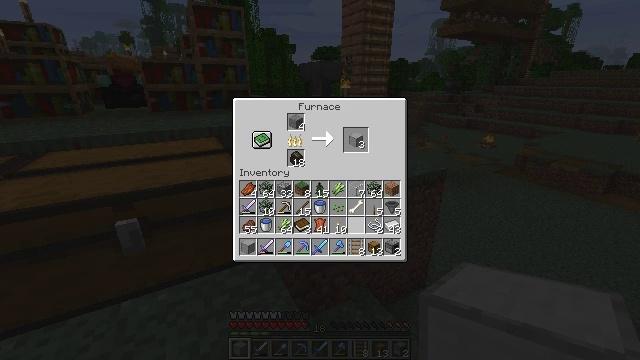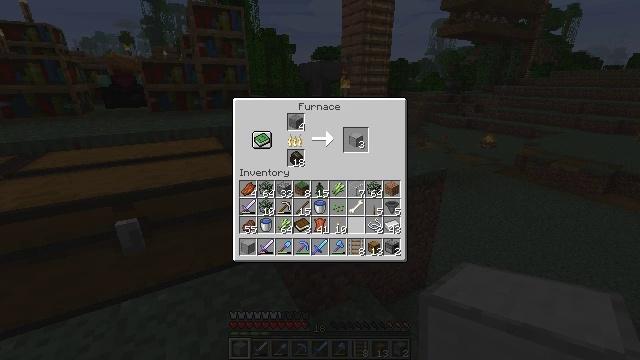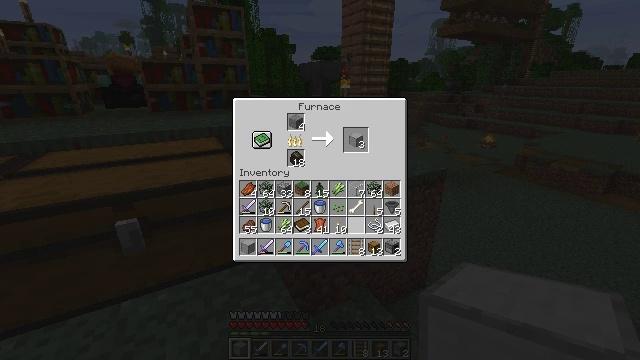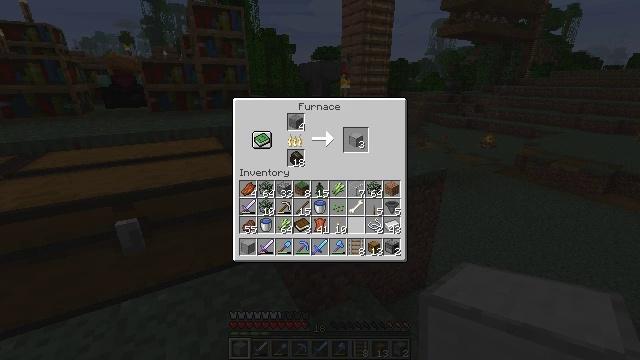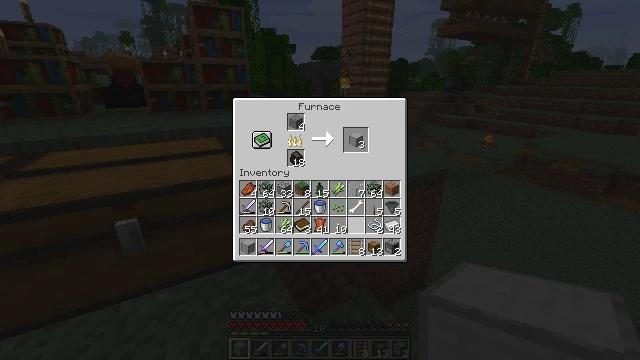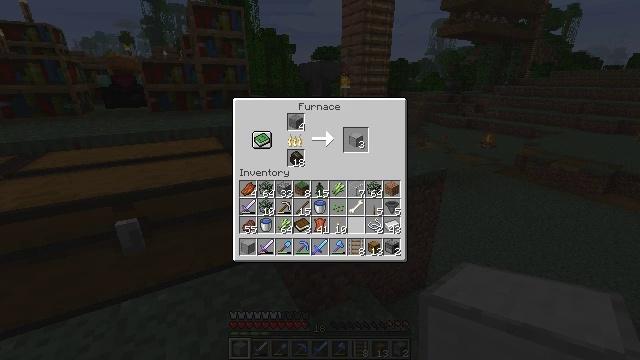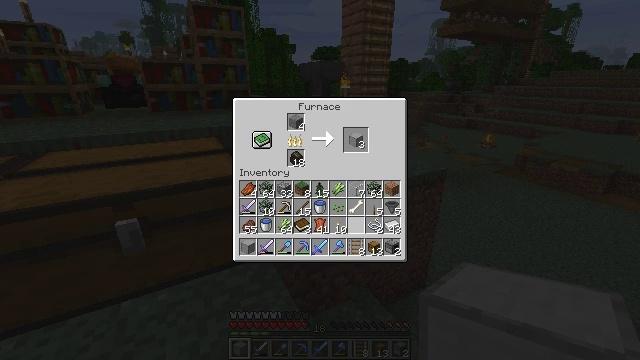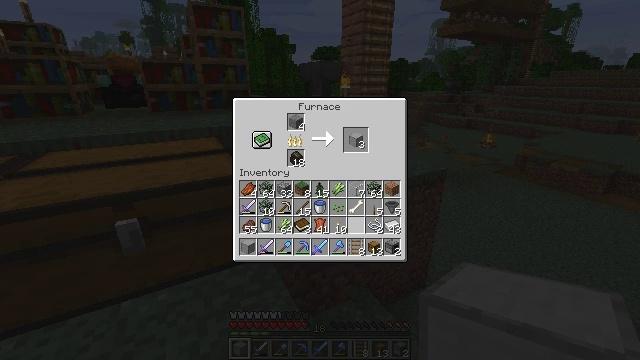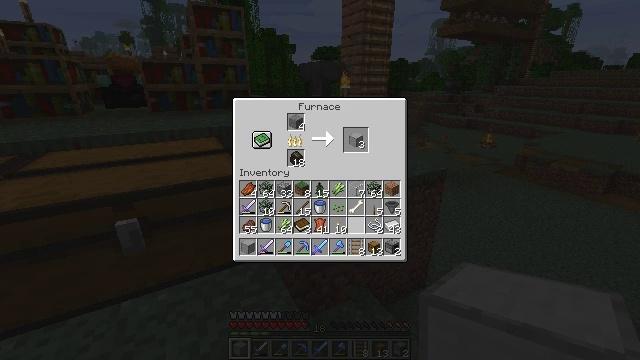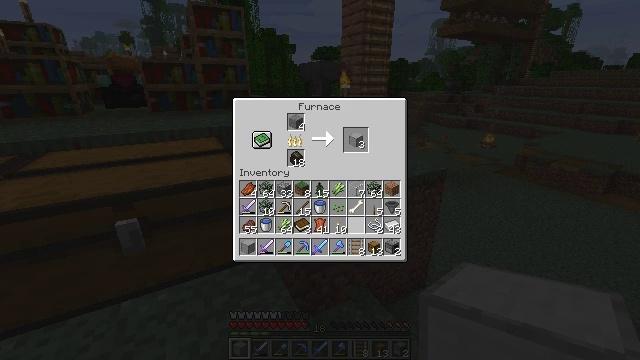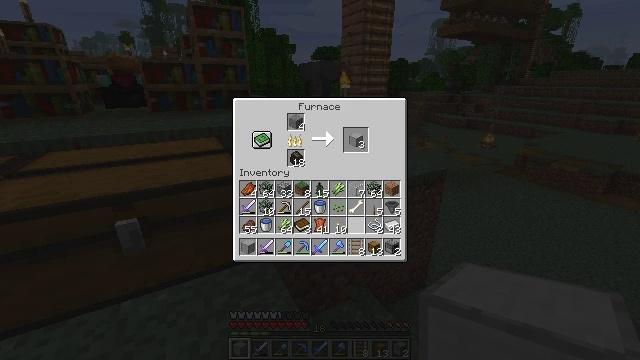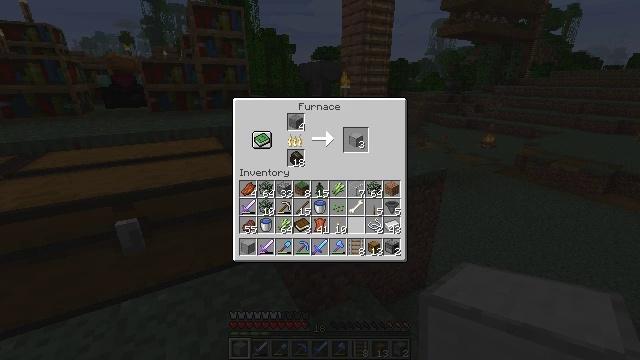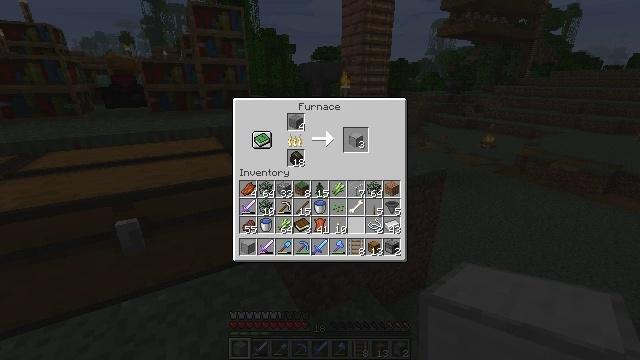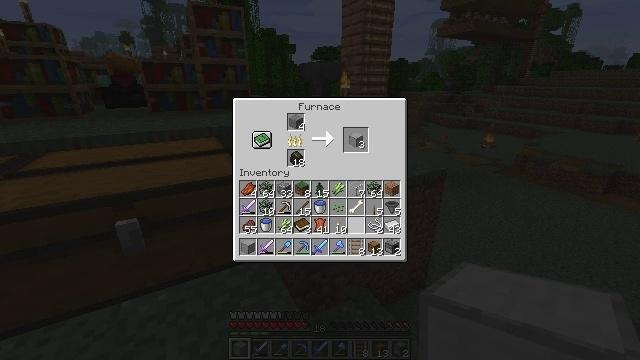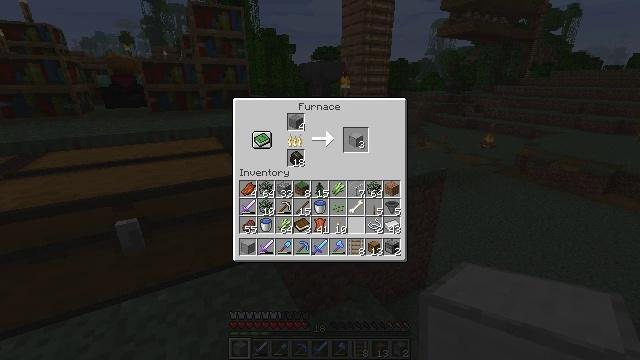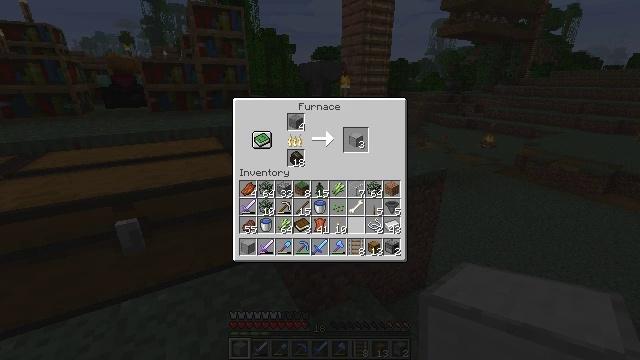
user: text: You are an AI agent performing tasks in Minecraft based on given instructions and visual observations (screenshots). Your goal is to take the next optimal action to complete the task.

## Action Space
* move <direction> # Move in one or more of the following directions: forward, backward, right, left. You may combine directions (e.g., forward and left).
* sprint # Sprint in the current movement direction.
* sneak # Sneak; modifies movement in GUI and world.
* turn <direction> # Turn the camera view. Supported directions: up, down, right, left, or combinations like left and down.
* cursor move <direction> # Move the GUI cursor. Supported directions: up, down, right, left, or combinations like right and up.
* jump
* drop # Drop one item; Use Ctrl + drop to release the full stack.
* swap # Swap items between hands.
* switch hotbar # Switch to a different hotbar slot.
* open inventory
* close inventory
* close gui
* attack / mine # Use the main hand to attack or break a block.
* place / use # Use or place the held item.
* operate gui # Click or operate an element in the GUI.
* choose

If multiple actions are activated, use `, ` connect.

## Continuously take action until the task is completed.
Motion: motion action
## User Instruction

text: Make smooth stone by smelting regular stone.
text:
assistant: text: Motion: no_op
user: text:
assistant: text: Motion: no_op
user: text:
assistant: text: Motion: no_op
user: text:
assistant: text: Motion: no_op
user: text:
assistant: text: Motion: no_op
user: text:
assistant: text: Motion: no_op
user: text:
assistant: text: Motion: no_op
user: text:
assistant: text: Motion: no_op
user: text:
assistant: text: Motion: no_op
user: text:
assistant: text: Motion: no_op
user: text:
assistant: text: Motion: no_op
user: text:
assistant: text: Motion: no_op
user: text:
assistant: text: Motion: no_op
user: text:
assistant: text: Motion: no_op
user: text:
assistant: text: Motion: no_op
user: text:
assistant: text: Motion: no_op
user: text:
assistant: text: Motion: no_op
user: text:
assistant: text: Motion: no_op
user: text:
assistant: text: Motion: no_op
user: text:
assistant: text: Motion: no_op
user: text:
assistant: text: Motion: no_op
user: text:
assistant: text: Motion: no_op
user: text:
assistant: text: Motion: no_op
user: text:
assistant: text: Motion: no_op
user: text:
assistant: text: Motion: no_op
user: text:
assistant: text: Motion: no_op
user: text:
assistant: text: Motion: no_op
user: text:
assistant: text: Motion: no_op
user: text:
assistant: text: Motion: no_op
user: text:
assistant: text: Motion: no_op